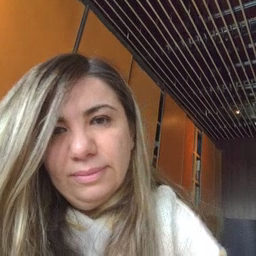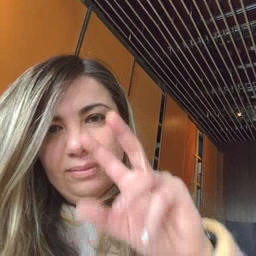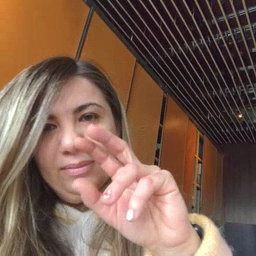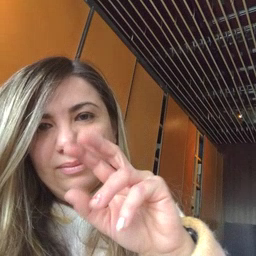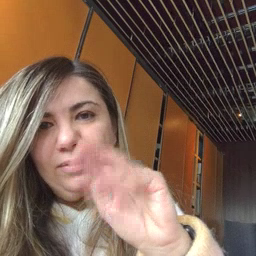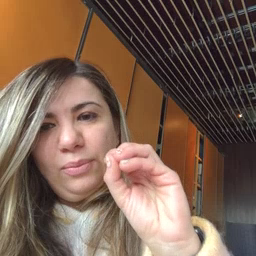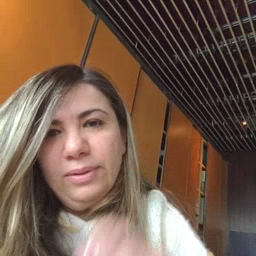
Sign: on